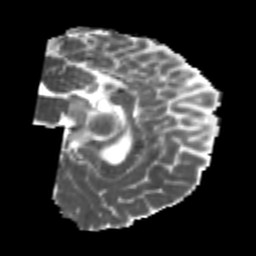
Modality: MD
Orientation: sagittal
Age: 20
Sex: male
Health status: healthy
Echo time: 0.074 s